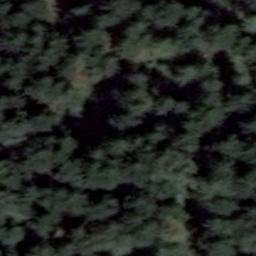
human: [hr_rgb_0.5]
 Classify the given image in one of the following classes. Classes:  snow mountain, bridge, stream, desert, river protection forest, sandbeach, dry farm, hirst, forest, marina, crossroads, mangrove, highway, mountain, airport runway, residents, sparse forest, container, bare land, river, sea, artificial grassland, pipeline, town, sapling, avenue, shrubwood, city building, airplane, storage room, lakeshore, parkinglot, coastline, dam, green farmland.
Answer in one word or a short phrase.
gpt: forest